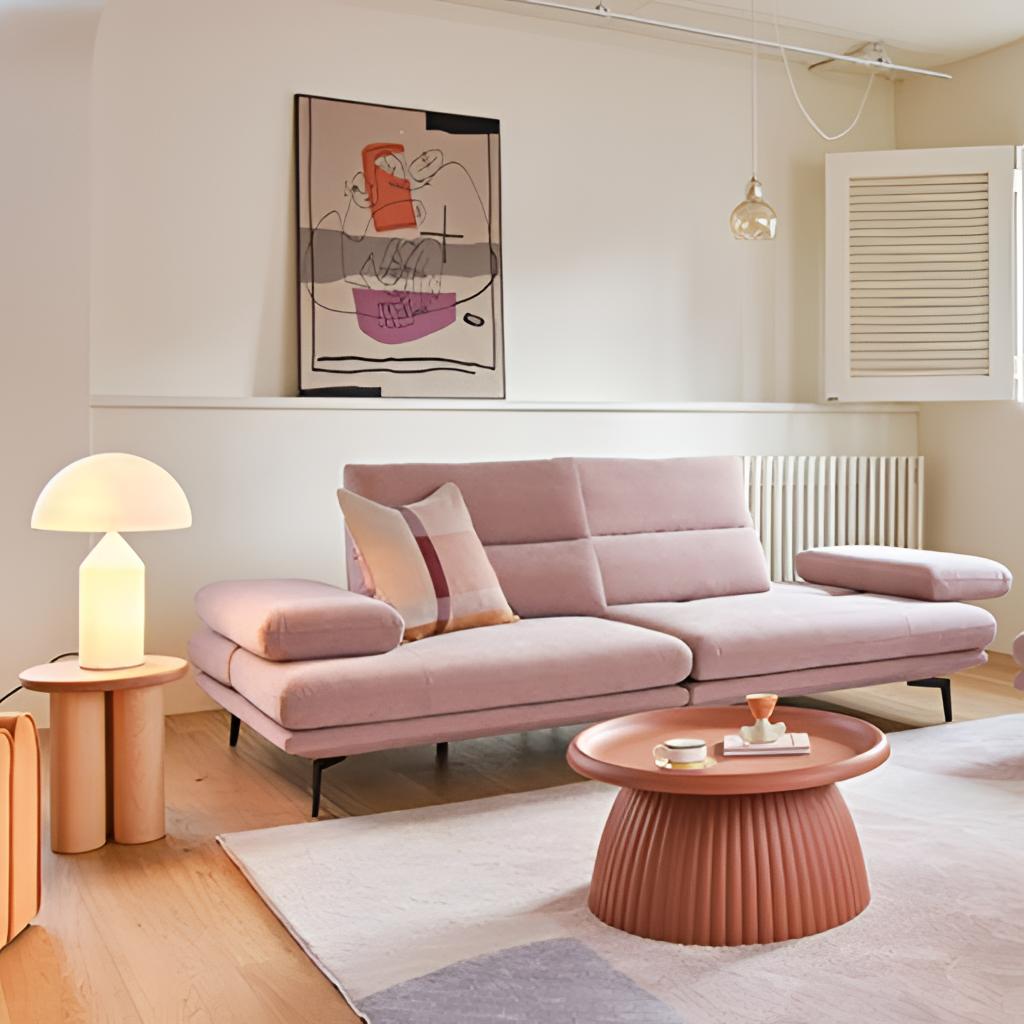
living room, pink fabric sofa, wood flooring, with plank pattern, modern, paint wallpaper, with solid pattern